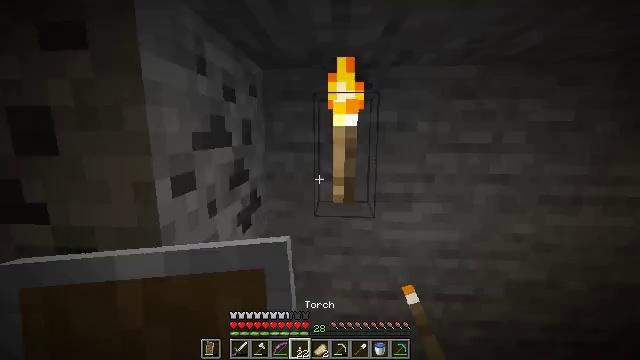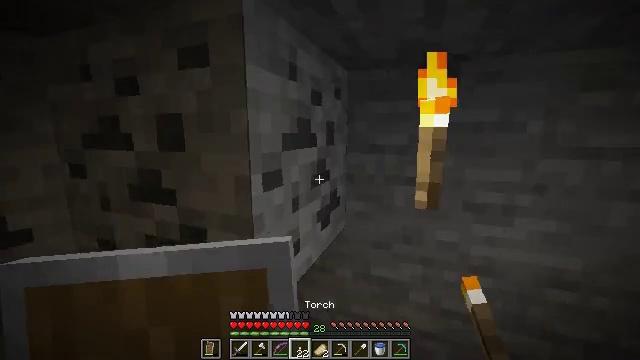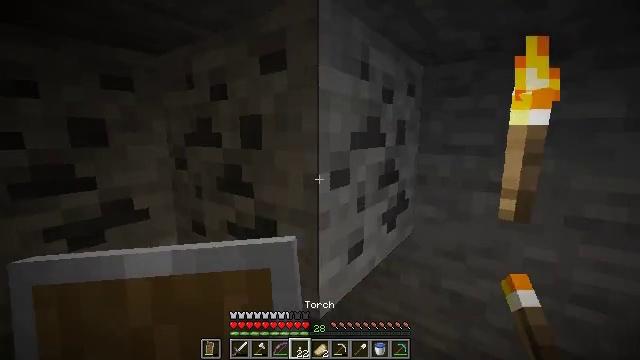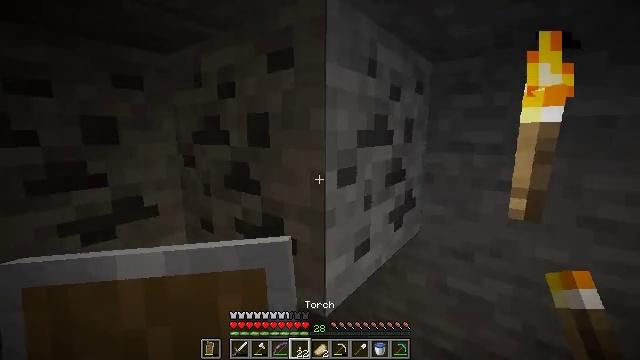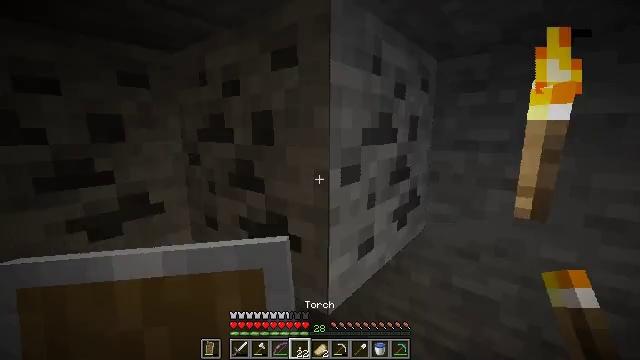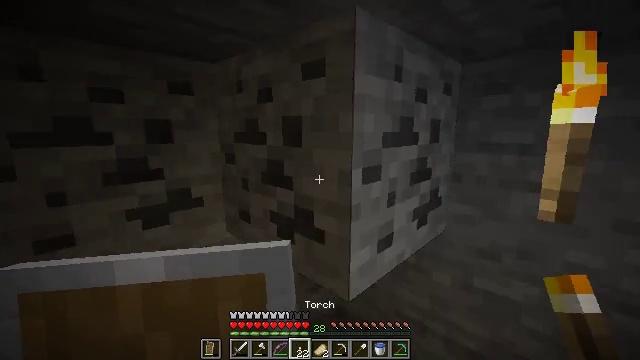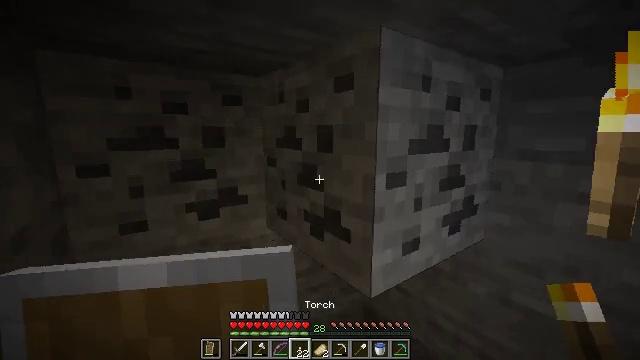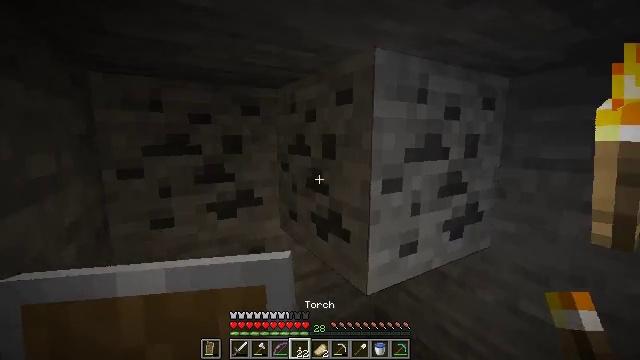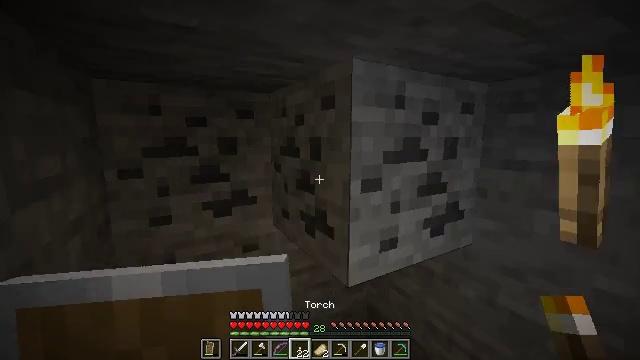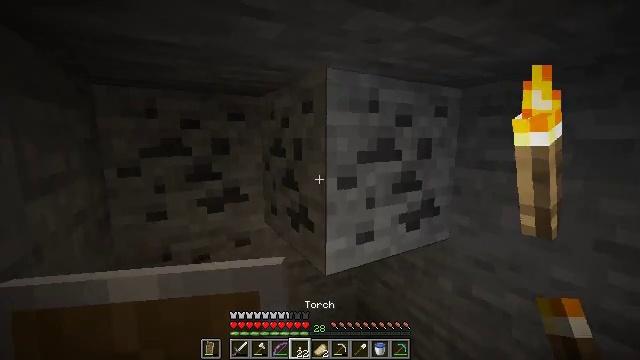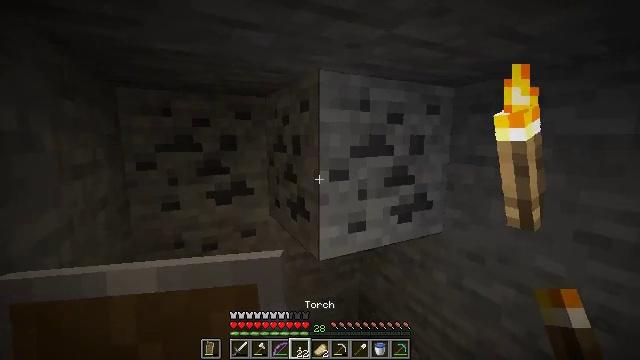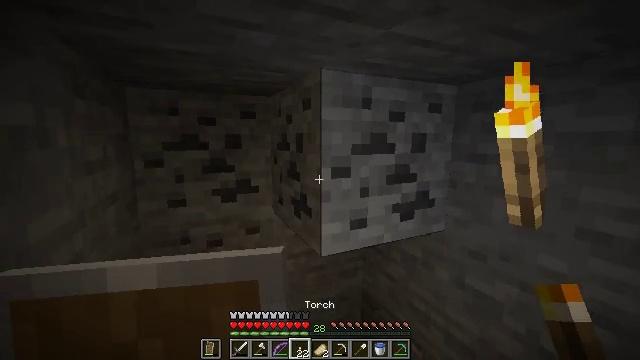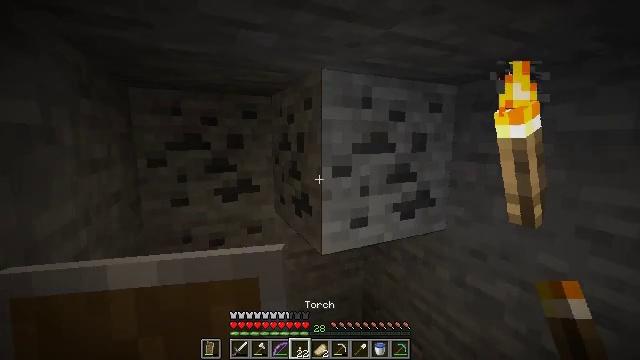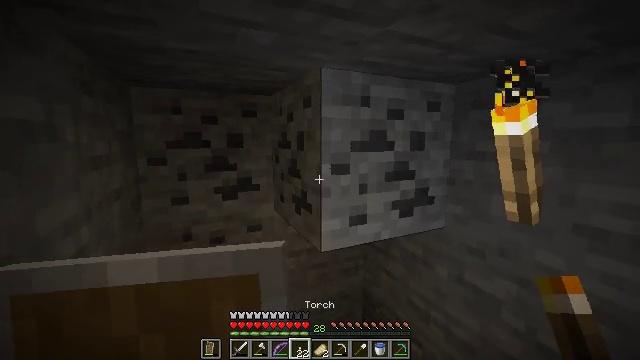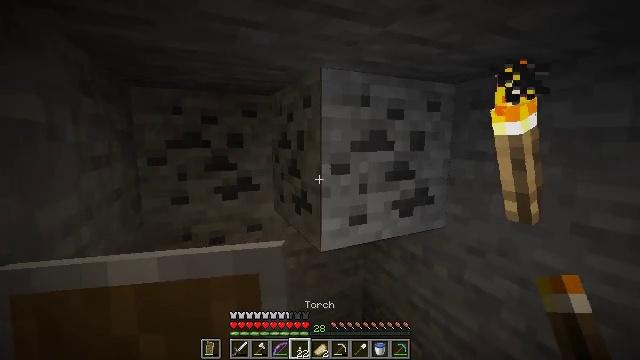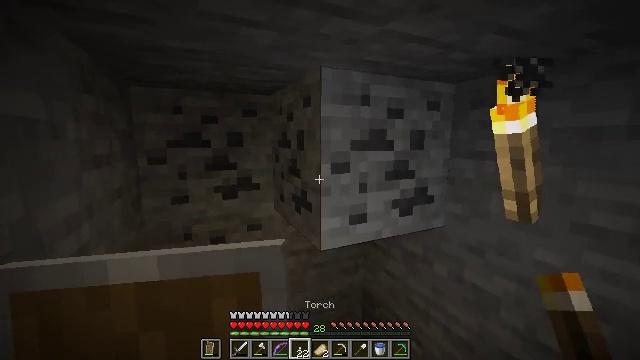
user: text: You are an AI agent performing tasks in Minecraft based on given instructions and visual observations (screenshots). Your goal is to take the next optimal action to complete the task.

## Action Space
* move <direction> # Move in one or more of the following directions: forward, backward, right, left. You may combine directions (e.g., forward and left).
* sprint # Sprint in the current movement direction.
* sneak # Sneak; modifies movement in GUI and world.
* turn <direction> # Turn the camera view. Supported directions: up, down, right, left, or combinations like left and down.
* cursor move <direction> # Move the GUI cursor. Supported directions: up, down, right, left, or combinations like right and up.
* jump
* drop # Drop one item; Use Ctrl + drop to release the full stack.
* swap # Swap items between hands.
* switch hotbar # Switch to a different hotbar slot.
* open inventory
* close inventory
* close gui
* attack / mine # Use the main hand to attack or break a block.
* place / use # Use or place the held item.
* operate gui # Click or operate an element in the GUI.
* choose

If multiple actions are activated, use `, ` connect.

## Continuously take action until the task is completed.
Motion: motion action
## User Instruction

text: Gather coal ore with a pickaxe.
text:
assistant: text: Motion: turn left
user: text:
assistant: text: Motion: turn left
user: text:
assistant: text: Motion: turn left
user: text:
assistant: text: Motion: no_op
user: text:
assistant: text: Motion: move back, turn left
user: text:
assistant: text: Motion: move back and move right, turn left
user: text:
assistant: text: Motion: move back and move right, turn left and up
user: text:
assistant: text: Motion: move back and move right
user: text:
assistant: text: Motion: no_op
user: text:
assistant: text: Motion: turn left
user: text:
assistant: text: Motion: turn left
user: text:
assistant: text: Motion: no_op
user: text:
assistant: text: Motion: no_op
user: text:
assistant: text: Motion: no_op
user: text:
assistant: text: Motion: no_op
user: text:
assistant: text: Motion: no_op
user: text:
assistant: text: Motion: no_op
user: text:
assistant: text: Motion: no_op
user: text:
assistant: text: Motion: no_op
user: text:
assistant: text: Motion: no_op
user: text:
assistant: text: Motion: no_op
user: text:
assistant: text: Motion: no_op
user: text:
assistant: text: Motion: no_op
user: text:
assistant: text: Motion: no_op
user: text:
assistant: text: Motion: no_op
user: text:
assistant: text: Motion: no_op
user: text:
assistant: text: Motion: no_op
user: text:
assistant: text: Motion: no_op
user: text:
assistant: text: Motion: no_op
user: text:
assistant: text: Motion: attack / mine